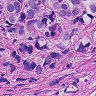
Metastatic tissue present: yes